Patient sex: M
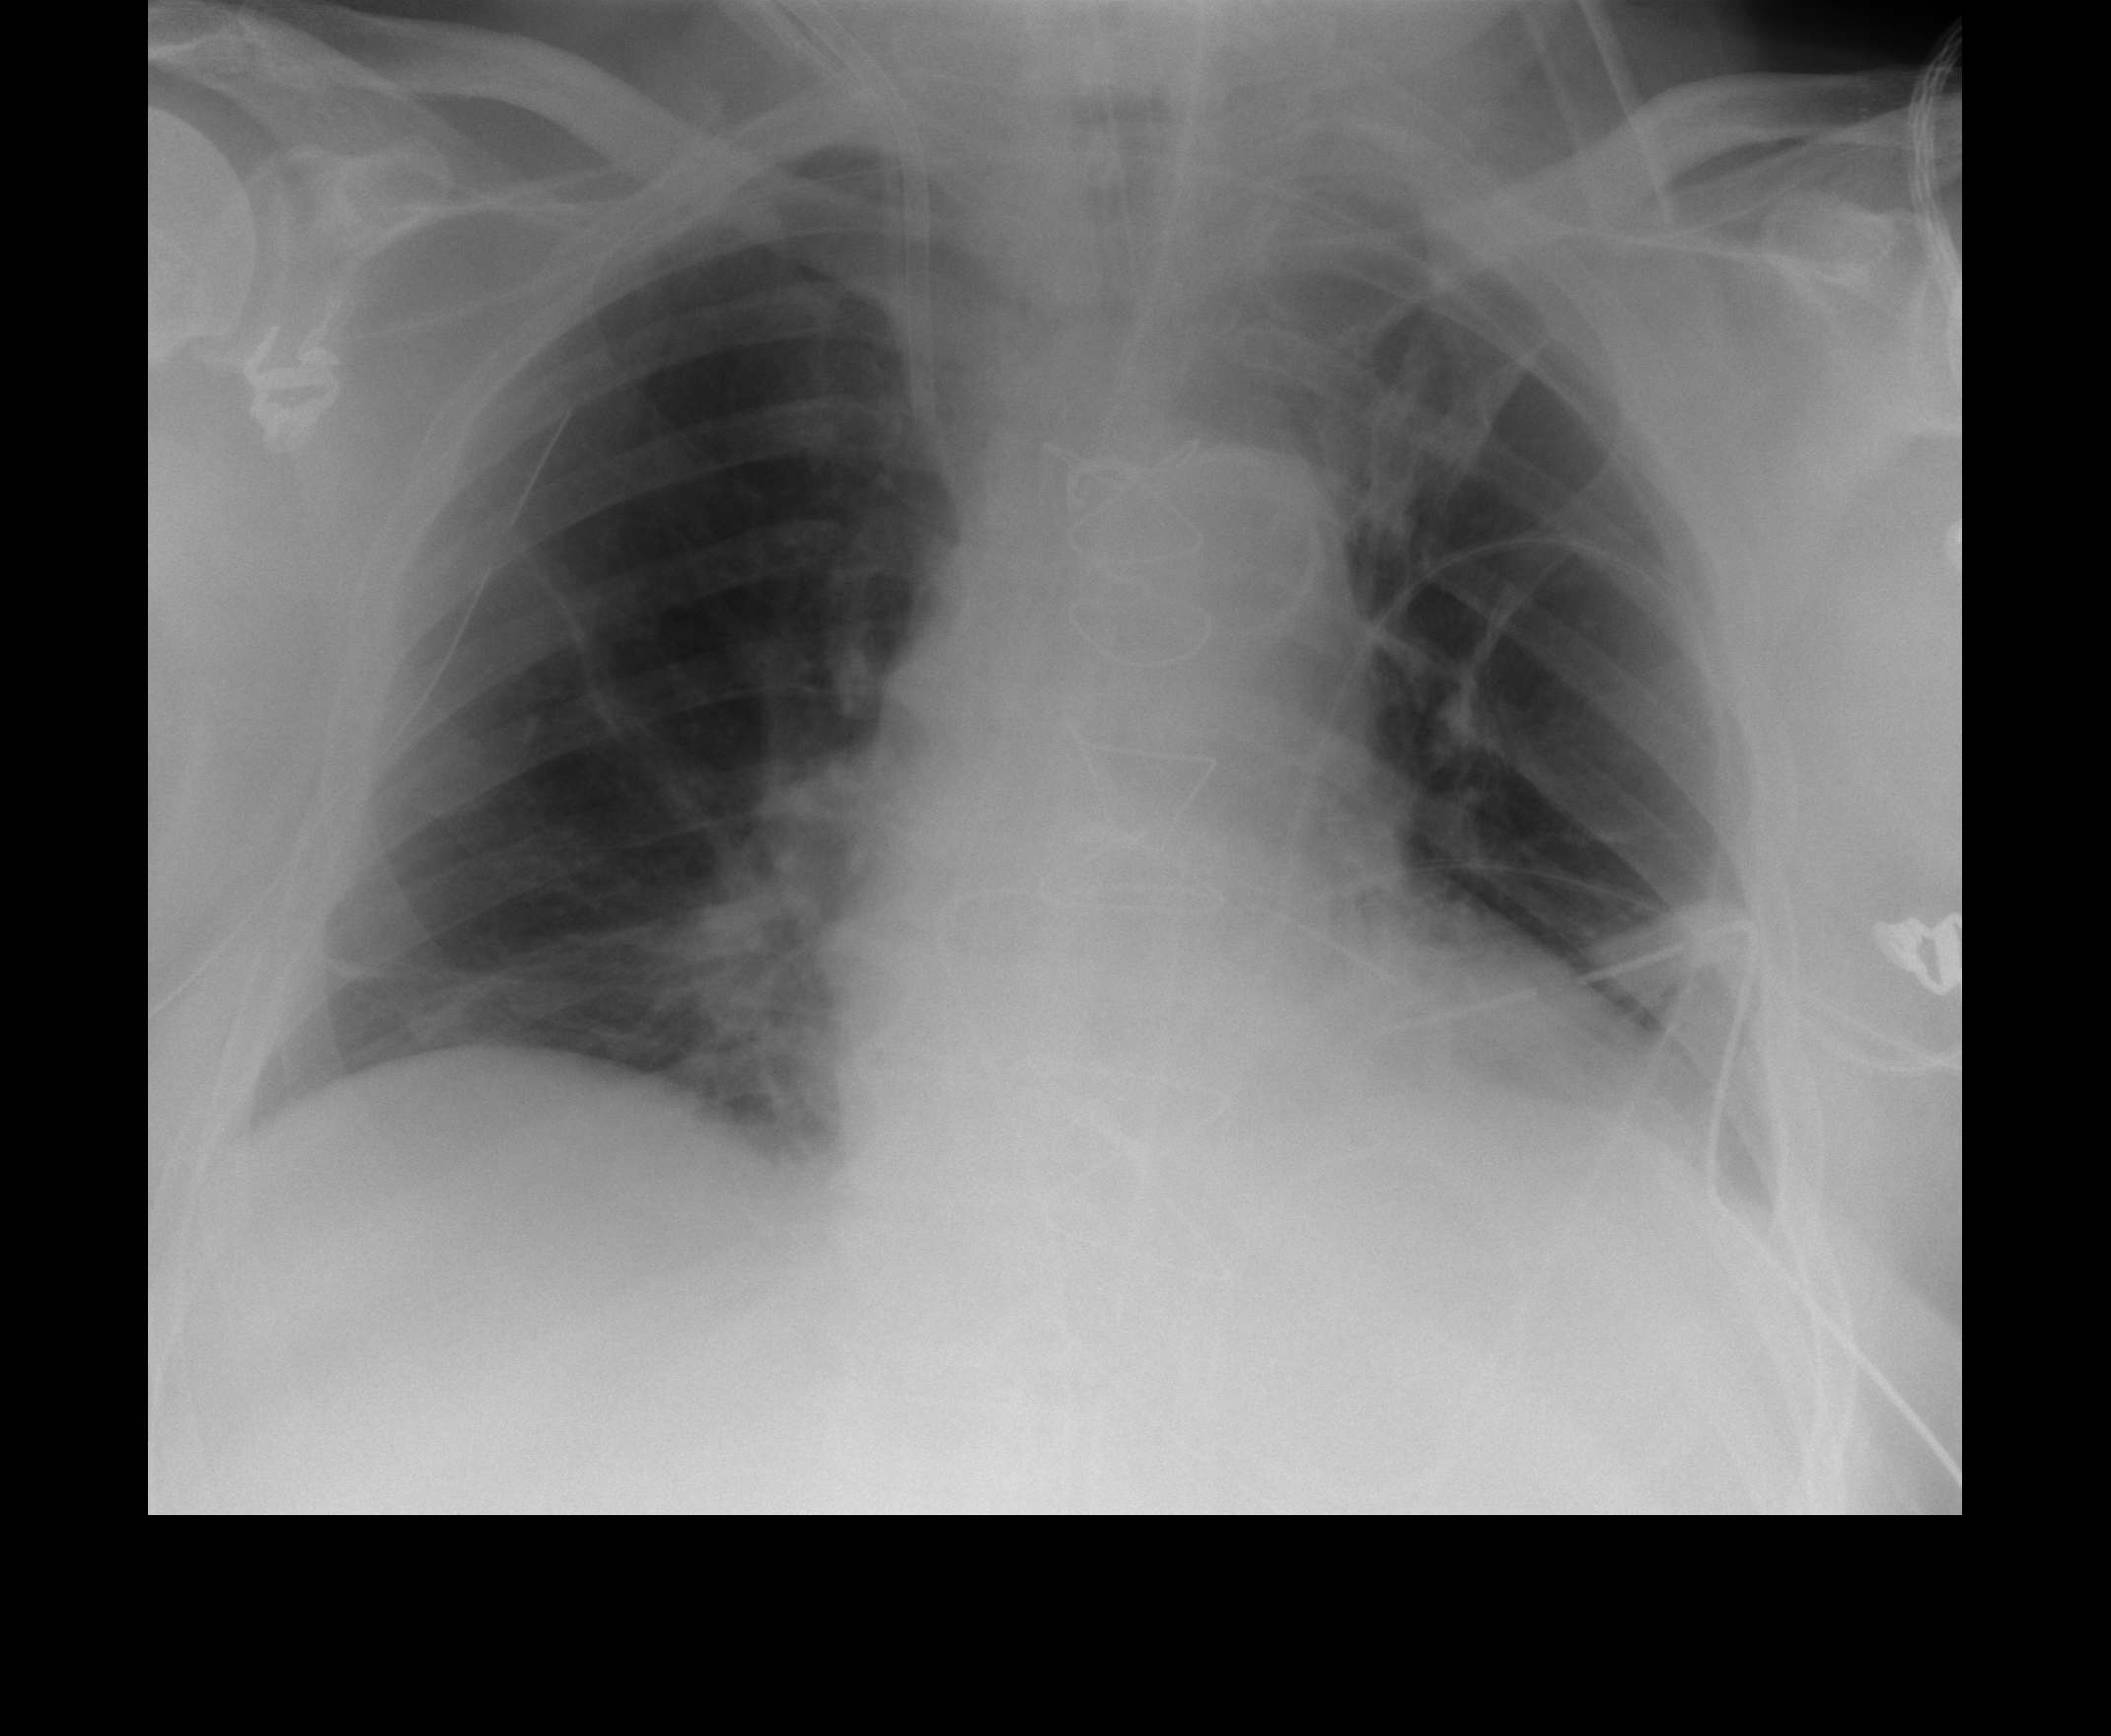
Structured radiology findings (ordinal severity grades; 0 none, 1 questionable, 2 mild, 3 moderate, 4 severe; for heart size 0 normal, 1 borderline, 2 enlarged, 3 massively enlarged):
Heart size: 0
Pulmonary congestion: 0
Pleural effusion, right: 0
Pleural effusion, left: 1
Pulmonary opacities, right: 0
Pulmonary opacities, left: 0
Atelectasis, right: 2
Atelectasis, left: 2